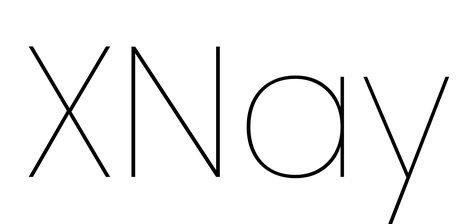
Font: Poppins-Thin